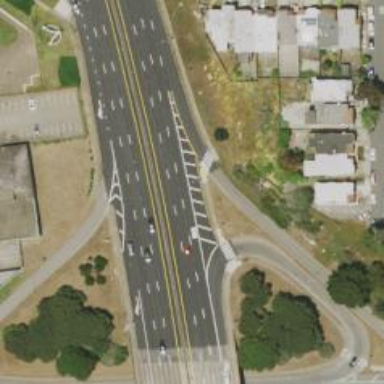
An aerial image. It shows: Trunk link highway.